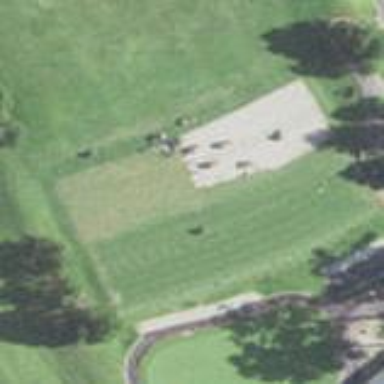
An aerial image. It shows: Golf tee on grassy land.